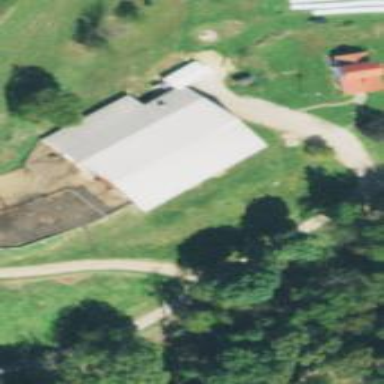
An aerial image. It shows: Farm auxiliary building.